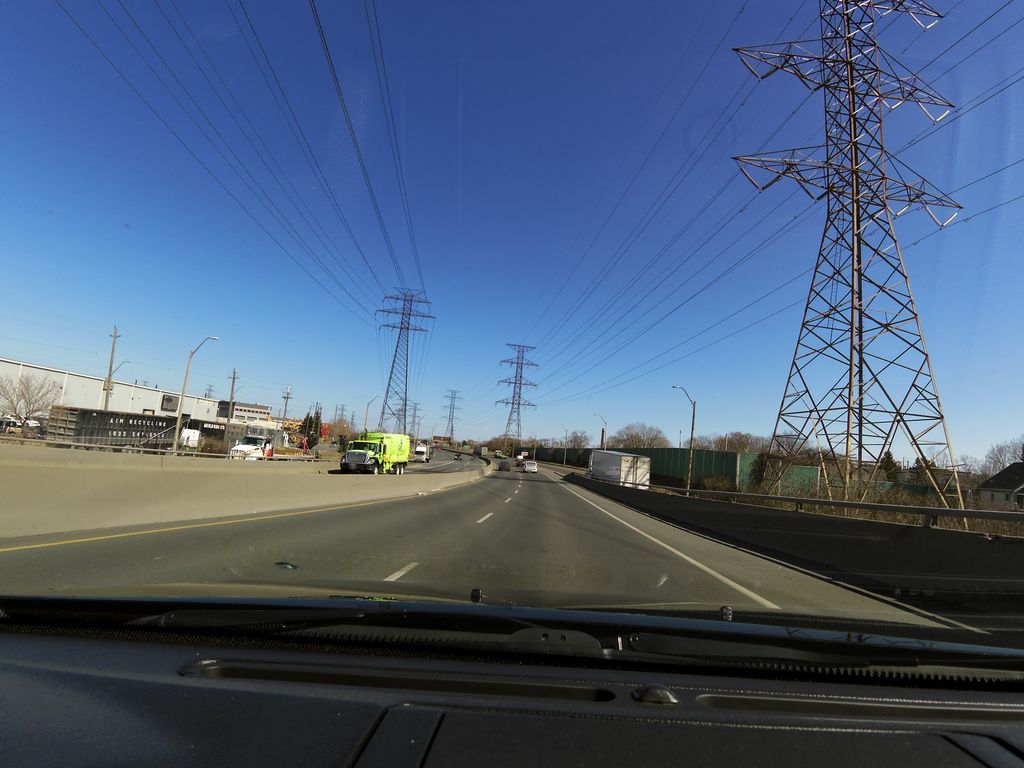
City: hamilton